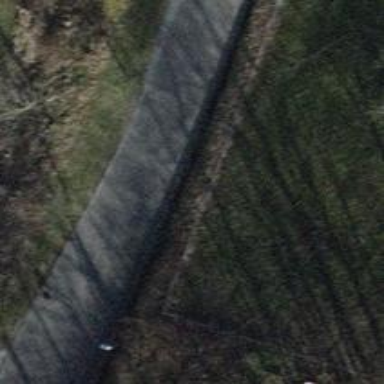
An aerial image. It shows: Asphalt road designated for service vehicles.